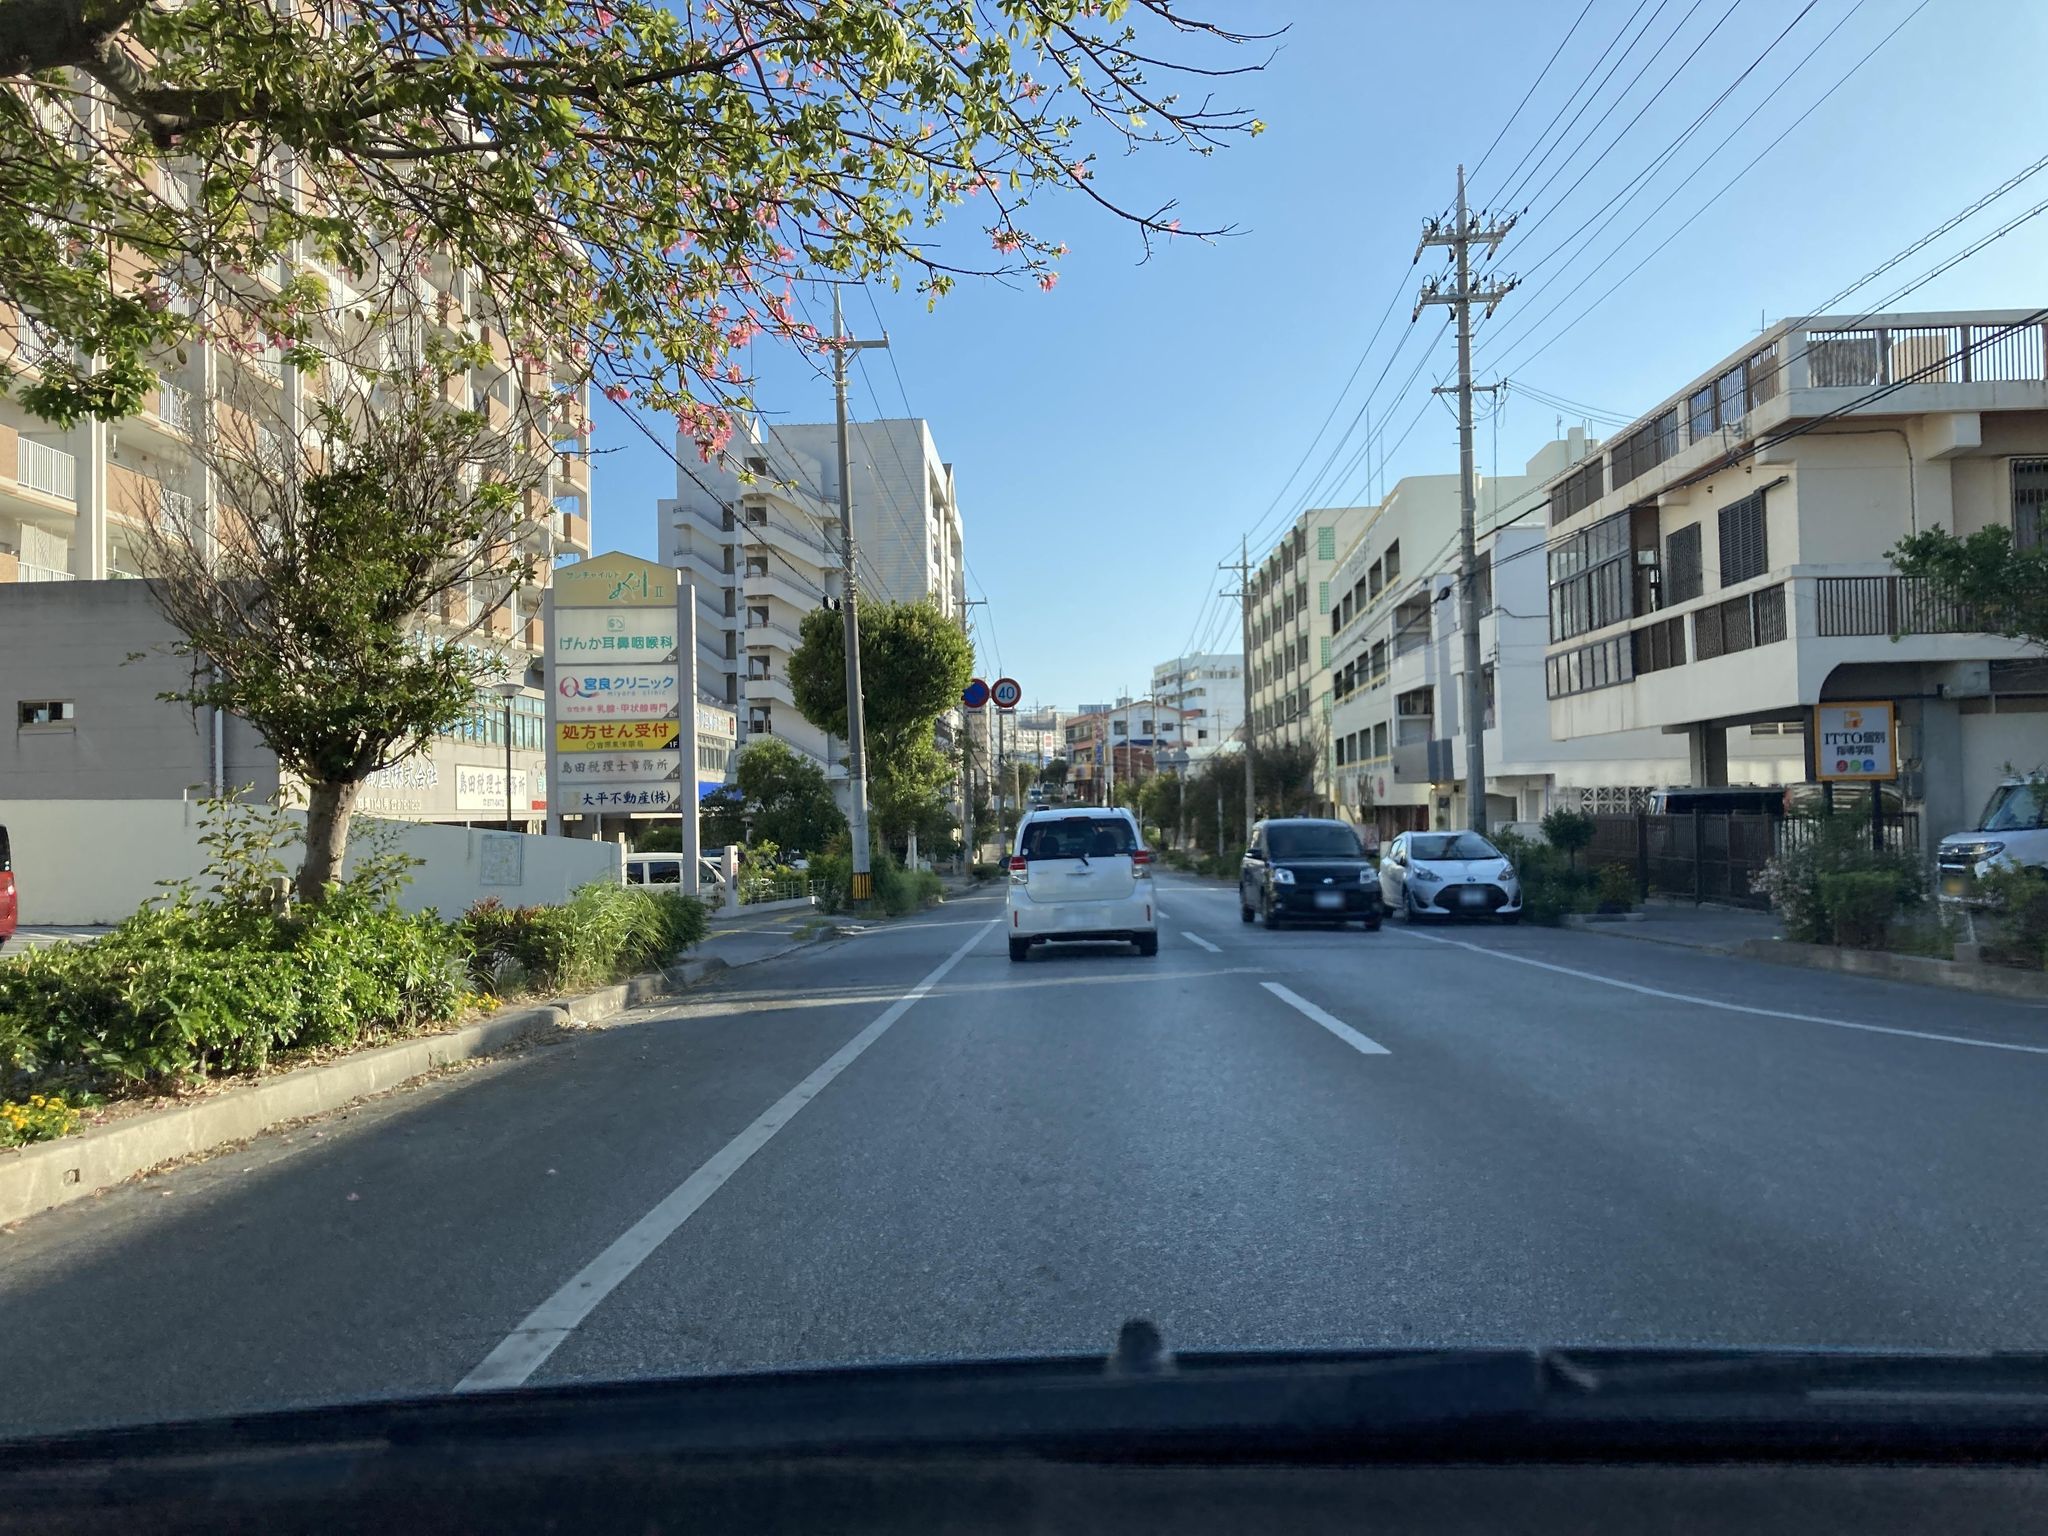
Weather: clear
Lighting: day
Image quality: good
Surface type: driving surface
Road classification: tertiary
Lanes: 2
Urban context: urban centre
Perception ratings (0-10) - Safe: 8.66, Lively: 9.18, Beautiful: 6.33, Boring: 1.95, Depressing: 4.79, Wealthy: 7.12